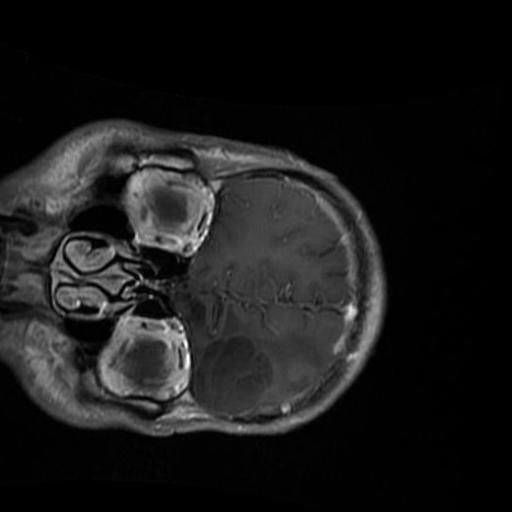
Label: brain_glioma